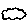
Label: cloud